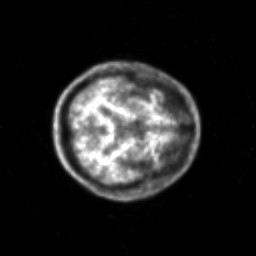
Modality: PET
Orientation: axial
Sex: male
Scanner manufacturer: siemens